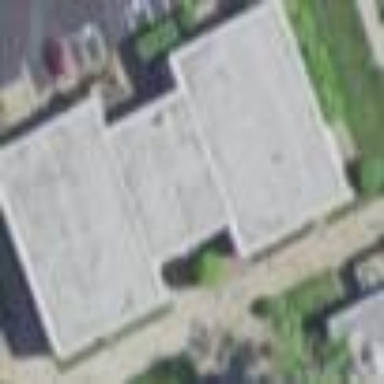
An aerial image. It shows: School building.